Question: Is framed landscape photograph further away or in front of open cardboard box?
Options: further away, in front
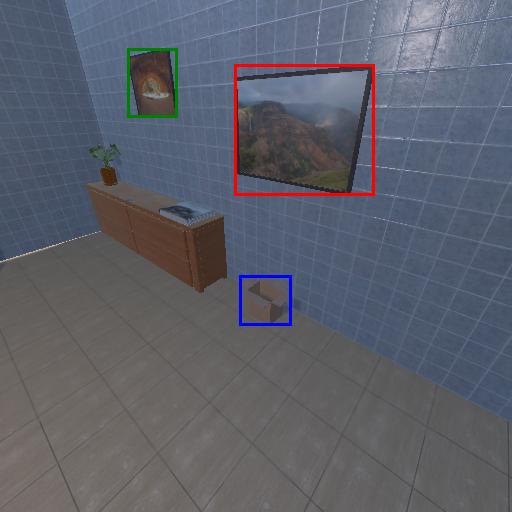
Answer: further away